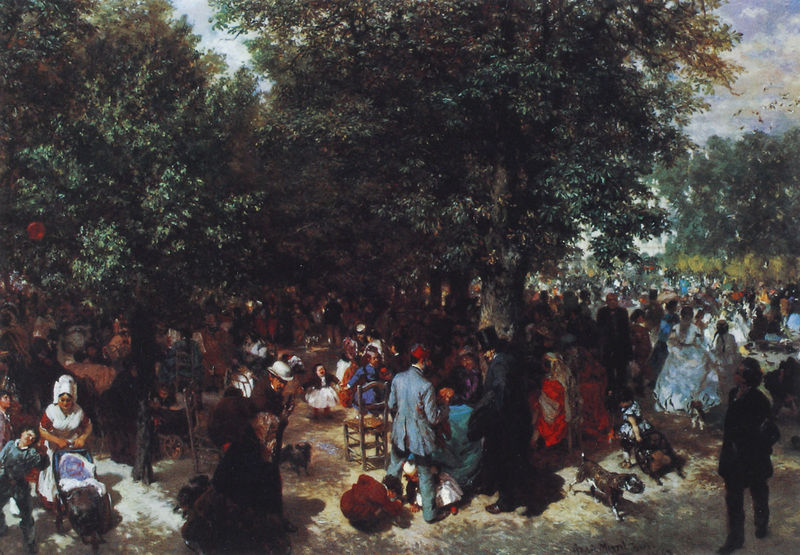
Titel: Ein Nachmittag im Tuileriengarten
Künstler: Adolph Menzel
Institution: Dresden, Staatliche Kunstsammlungen
Schlagwörter: baum, blau, blätter, gemälde, gruppe, himmel, mann, schatten, wolken, bäume, frauen, grün, impressionismus, menschen, mädchen, sitzen, äste, bunt, frau, kleid, kleider, licht, männer, stuhl, stühle, weiss, hund, hunde, park, fest, gesellschaft, haube, leute, menge, zylinder, anzug, feier, stehen, vögel, sonne, kind, personen, wald, kinder, garten, schürze, sommer, sonnenlicht, tag, picknick, stämme, dekoration, junge, spiel, amme, draußen, sonntag, tracht, kinderwagen, volksfest, bevölkert, bretonisch, szene im freien, unter bäumen sommer, holländische tracht kind hund, kinderwagend